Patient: sex F, age 46
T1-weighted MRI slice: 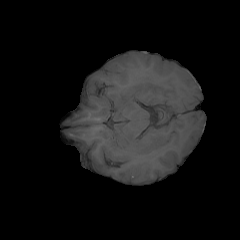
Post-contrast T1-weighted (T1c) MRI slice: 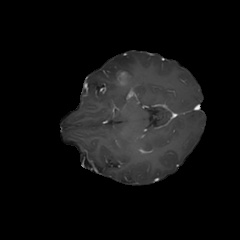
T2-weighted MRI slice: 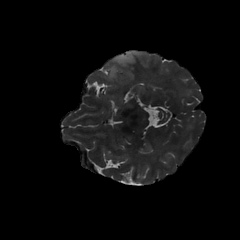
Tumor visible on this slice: yes
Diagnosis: Glioblastoma, IDH-wildtype
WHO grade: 4